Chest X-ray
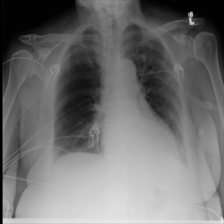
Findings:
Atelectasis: negative
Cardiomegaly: negative
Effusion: positive
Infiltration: positive
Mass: negative
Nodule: negative
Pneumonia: negative
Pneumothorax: negative
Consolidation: negative
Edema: negative
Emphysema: negative
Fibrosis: negative
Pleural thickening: negative
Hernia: negative